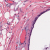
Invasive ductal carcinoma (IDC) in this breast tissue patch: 0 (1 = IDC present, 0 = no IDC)